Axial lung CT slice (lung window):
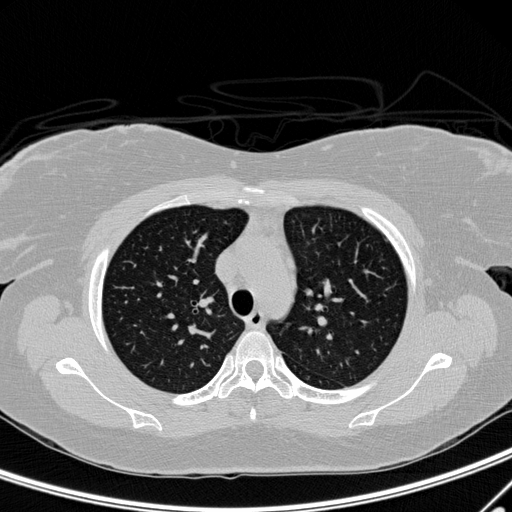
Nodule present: no